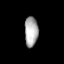
Tissue: lung
Cell type: Others
Senescence score: 0.6021
Nuclear area (px): 394
Mean DAPI intensity: 172.586